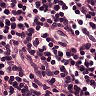
Metastatic tissue present: no